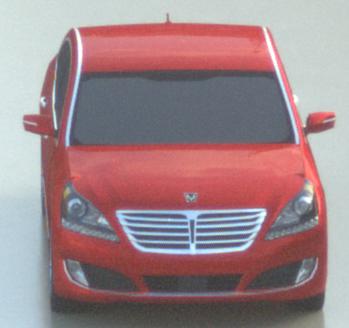
Make: Hyundai
Model: Equus
Detailed model: Gen. 2 VI
Model produced from: 2009
Model produced until: 2016
Doors: 4
Color: red
Road condition: wet road
Daytime: sunrise or sunset
Contrast: low contrast